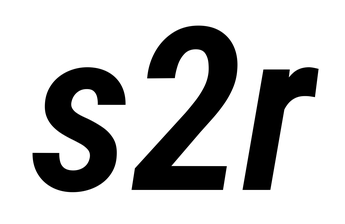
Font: Roboto-Italic_Condensed_SemiBold_Italic